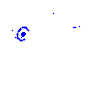
Particle: electron